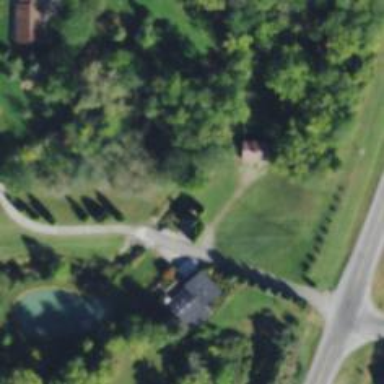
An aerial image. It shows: Driveway bridge with beam structure.